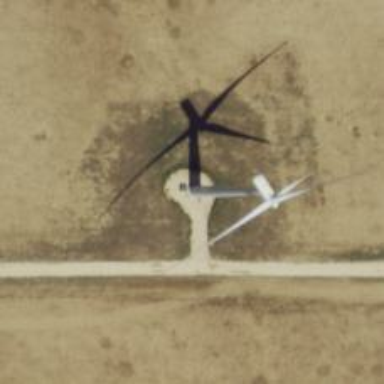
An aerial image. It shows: Wind generator powered by wind. The generator type is horizontal axis and it uses wind turbines.